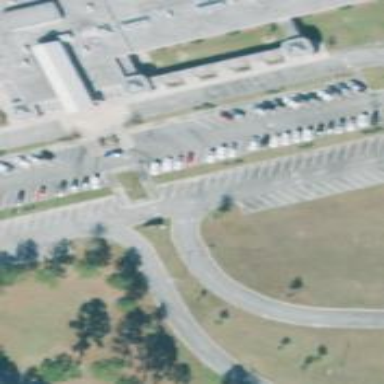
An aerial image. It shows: Parking space.